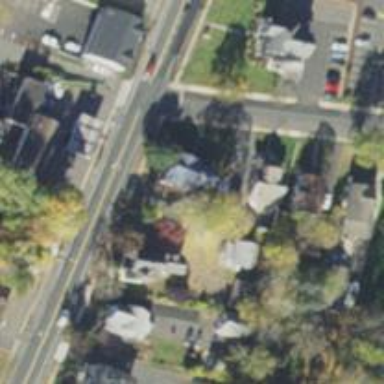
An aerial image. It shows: Neighbourhood with historic district.